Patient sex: M
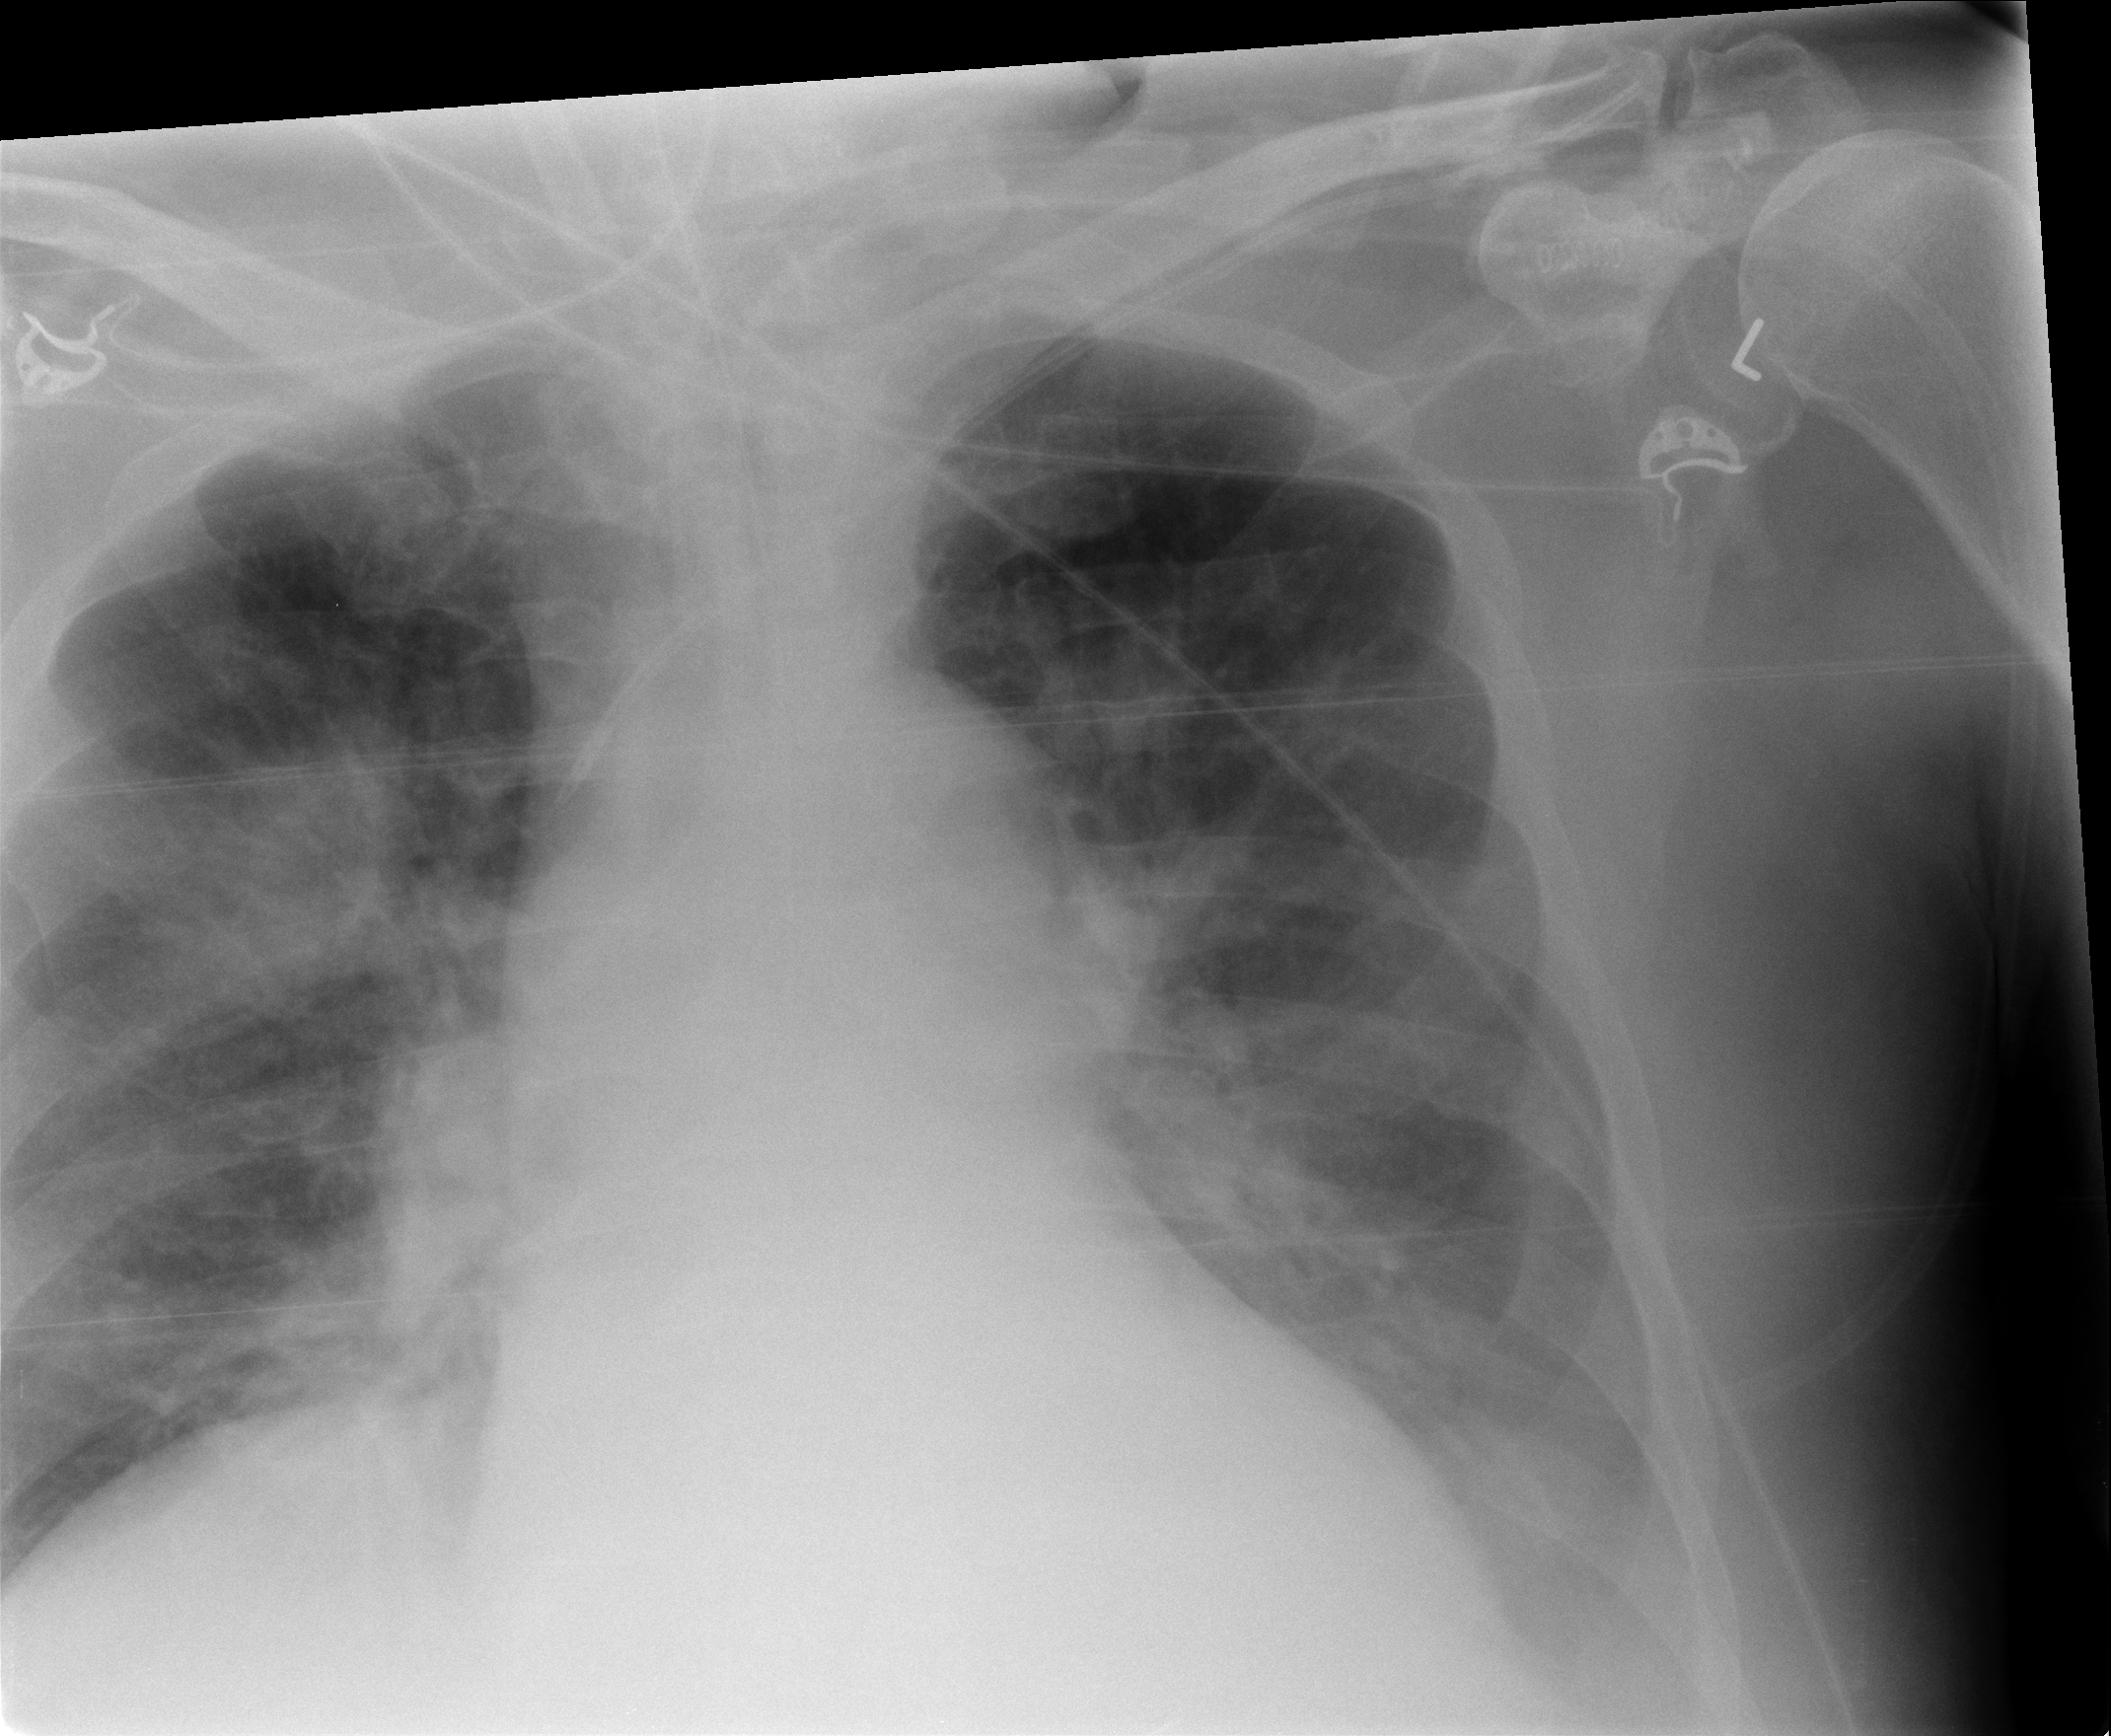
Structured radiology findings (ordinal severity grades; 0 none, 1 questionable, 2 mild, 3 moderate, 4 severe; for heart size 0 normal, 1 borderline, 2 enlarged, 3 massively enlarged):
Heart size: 2
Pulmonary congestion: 2
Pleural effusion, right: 1
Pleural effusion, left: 2
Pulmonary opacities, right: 2
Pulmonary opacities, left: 2
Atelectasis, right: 2
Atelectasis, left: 2